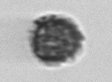
Label: Syracosphaera_pulchra